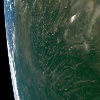
Label: land